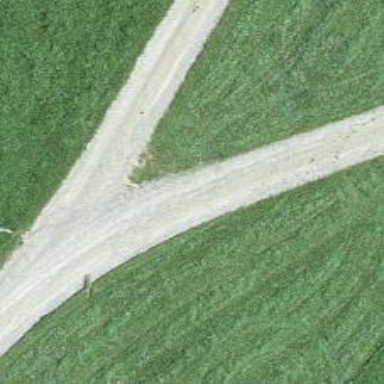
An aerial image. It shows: Gravel track with grade 2 quality.